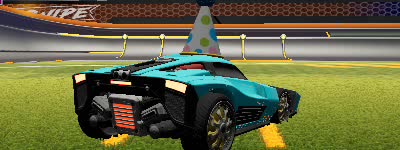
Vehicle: breakout